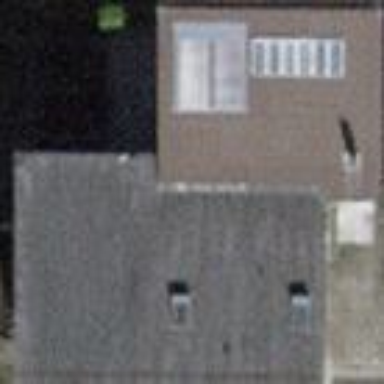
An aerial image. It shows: Building with tile roof.